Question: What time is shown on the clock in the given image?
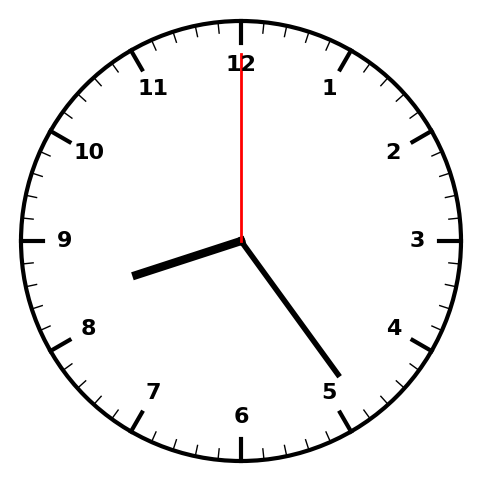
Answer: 08:24:00